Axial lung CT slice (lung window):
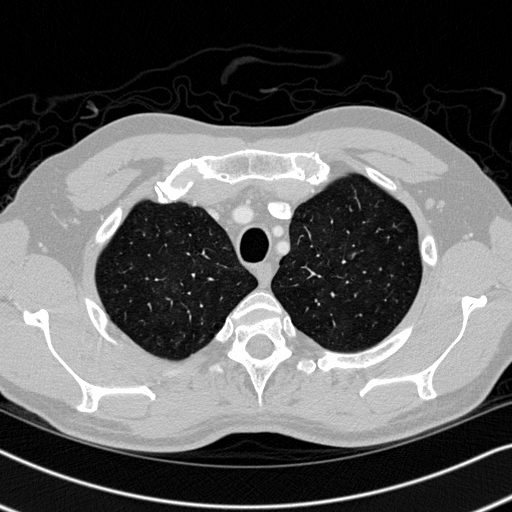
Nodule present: no